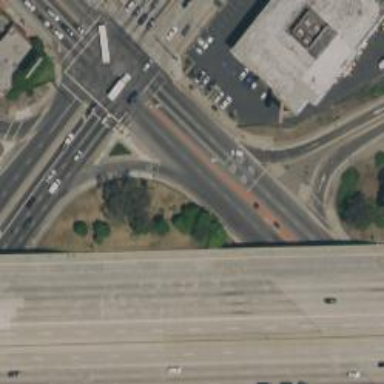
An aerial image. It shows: Primary link highway with asphalt surface.